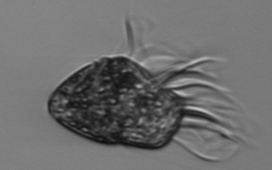
Label: Strombidium_morphotype1